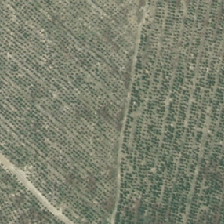
Land cover: harvested_forest